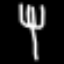
Label: fork